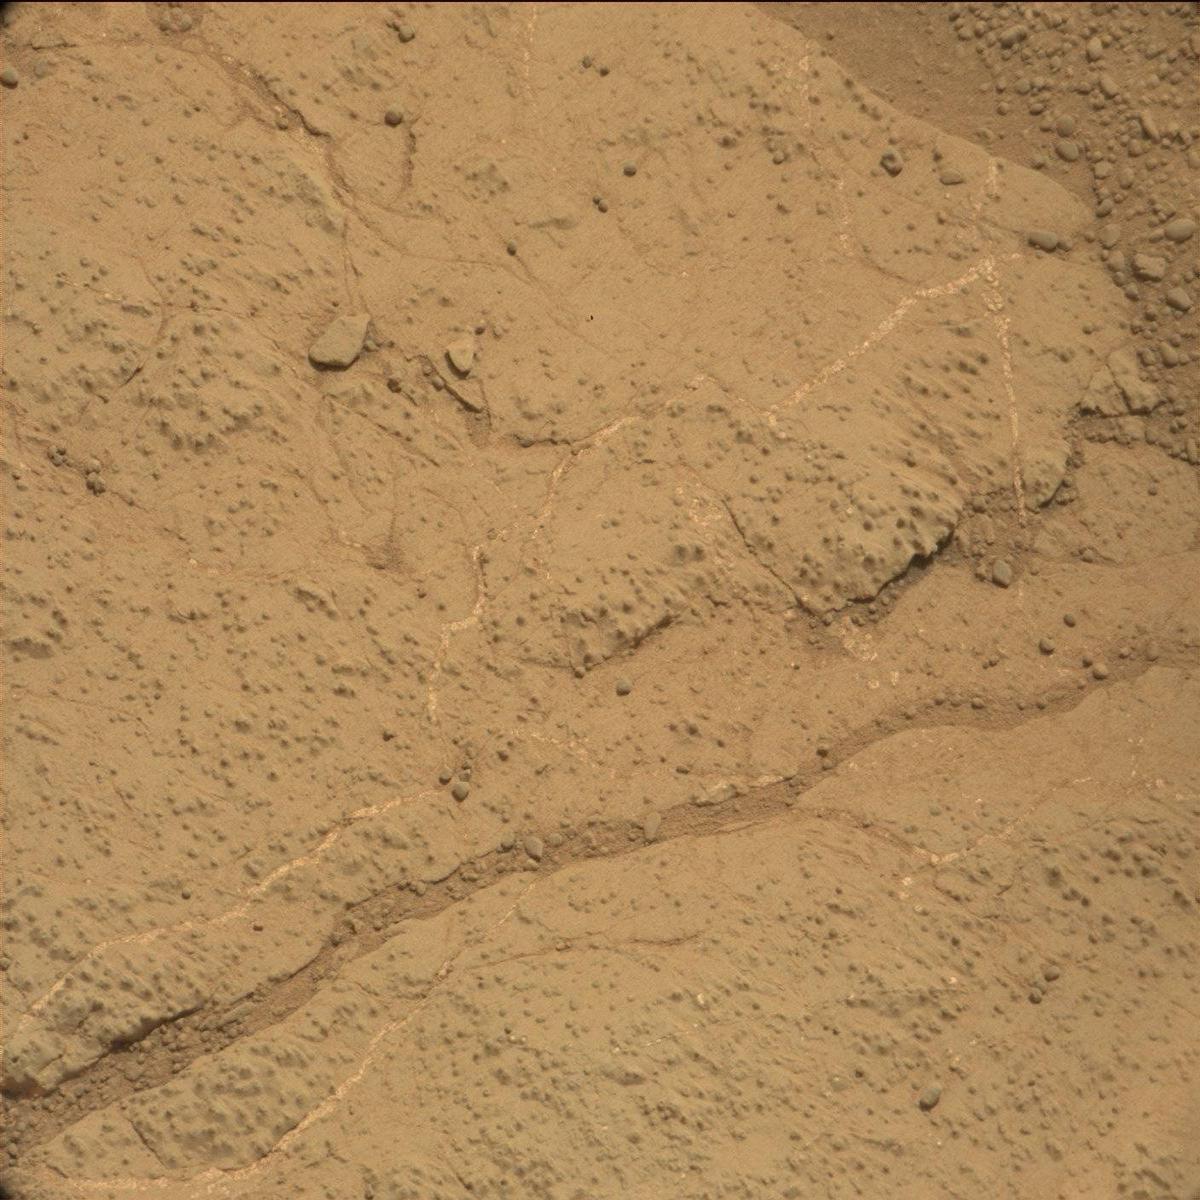
Terrain classes present: Bedrock, Rock, Sand / Soil